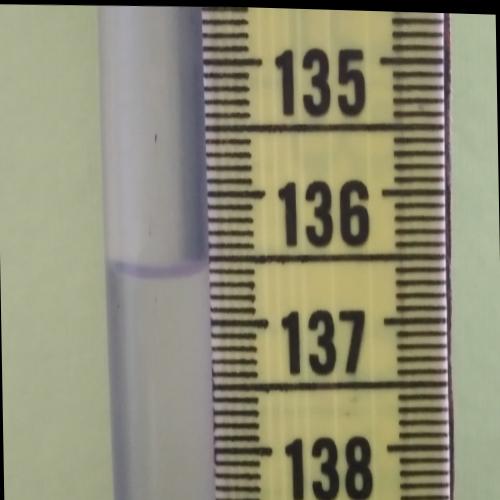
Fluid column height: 136.6 cm